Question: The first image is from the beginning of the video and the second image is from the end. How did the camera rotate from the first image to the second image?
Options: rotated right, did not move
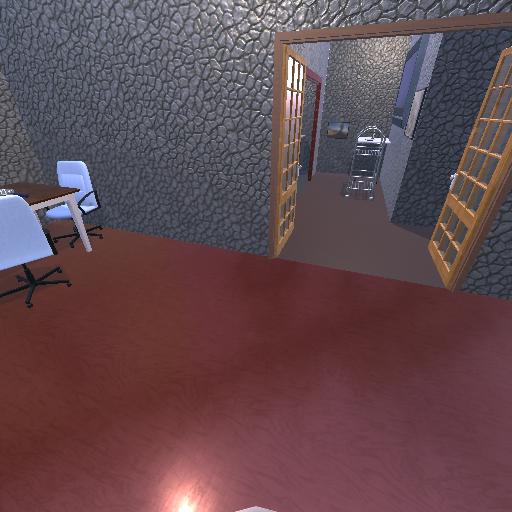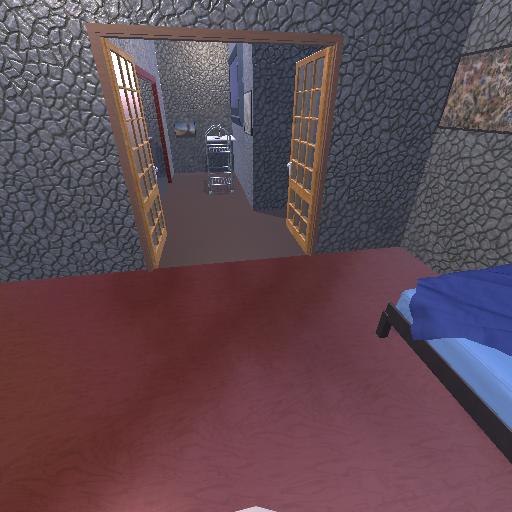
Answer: rotated right